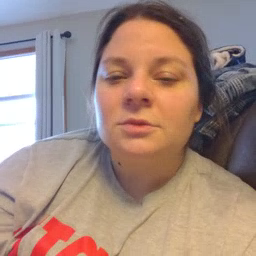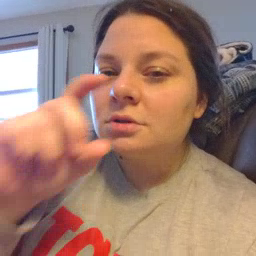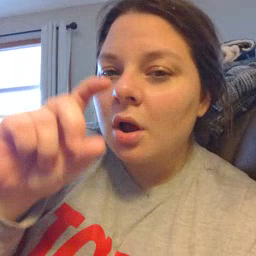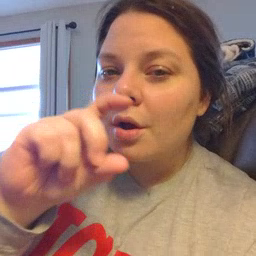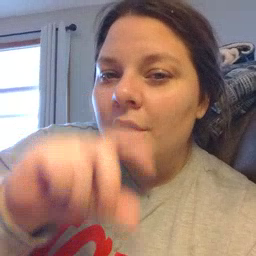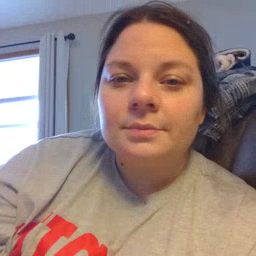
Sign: doll